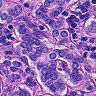
Metastatic tissue present: yes